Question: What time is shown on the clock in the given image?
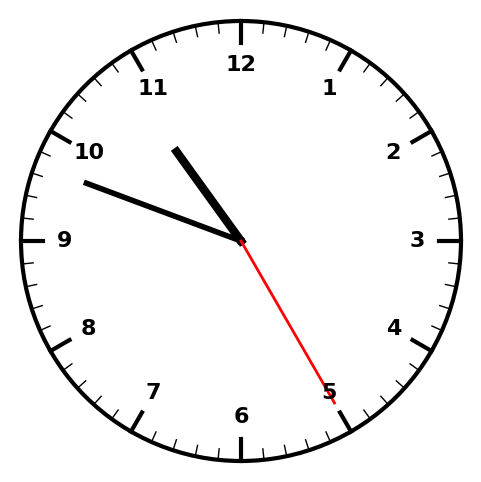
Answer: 10:48:25